Question: <URL>
When hovering '.blur' or on 'white section caption' div, then only the white section should cover entire div.How to do this? But currently when hovering on image this effect is taking place.
'''
.cuadro_intro_hover:hover .caption{
opacity: 1;
transform: translateY(-200px);
-webkit-transform:translateY(-200px);
-moz-transform:translateY(-200px);
-ms-transform:translateY(-200px);
-o-transform:translateY(-200px);
}
'''
'''
<div id="myCarousel" class="carousel slide cuadro_intro_hover" style="height:300px;">
<div class="carousel-inner">
<div class="active item">
<div class="fill" style="background-image:url('https://lh3.googleusercontent.com/xnls2cFDnYU1ubdQ-m6suh2-wZnBfZ8nMNwt_X_8NHiPLtIiY5KSk0HnhvhIi4-ic_LBqi2m6Q=s700-h280-e365-rw');">
<div class="container">
</div>
</div>
<div class="caption">
<div class="blur" style="margin-top: 50px;"></div>
<div class="caption-text" style="top: 40px;">
<p style="padding: 30px 15px;">Loren ipsum dolor si amet ipsum dolor si amet ipsum dolor...</p>
</div>
</div>
</div>
</div>
<div class="pull-center">
<a class="carousel-control left" href="#myCarousel" data-slide="prev">"</a>
<a class="carousel-control right" href="#myCarousel" data-slide="next">"</a>
</div>
</div>
</div>
'''

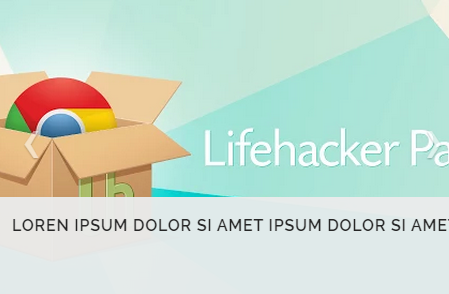
Answer: The problem of your code is that this line:
'''
<div class="blur" style="margin-top: 50px;"></div>
'''
and the line of the caption text is out of the DIV above.
So, it will not work like this in CSS, unless you move the caption code inside the Blur DIV, or by making it via JS like "stealthwang" comment said.
Update: Check the following code: <URL>